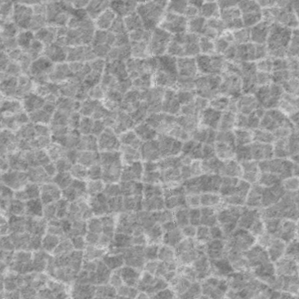
Label: frost